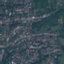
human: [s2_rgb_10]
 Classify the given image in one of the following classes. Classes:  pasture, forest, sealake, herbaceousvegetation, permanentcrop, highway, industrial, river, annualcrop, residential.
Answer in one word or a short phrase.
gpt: Residential